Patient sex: M
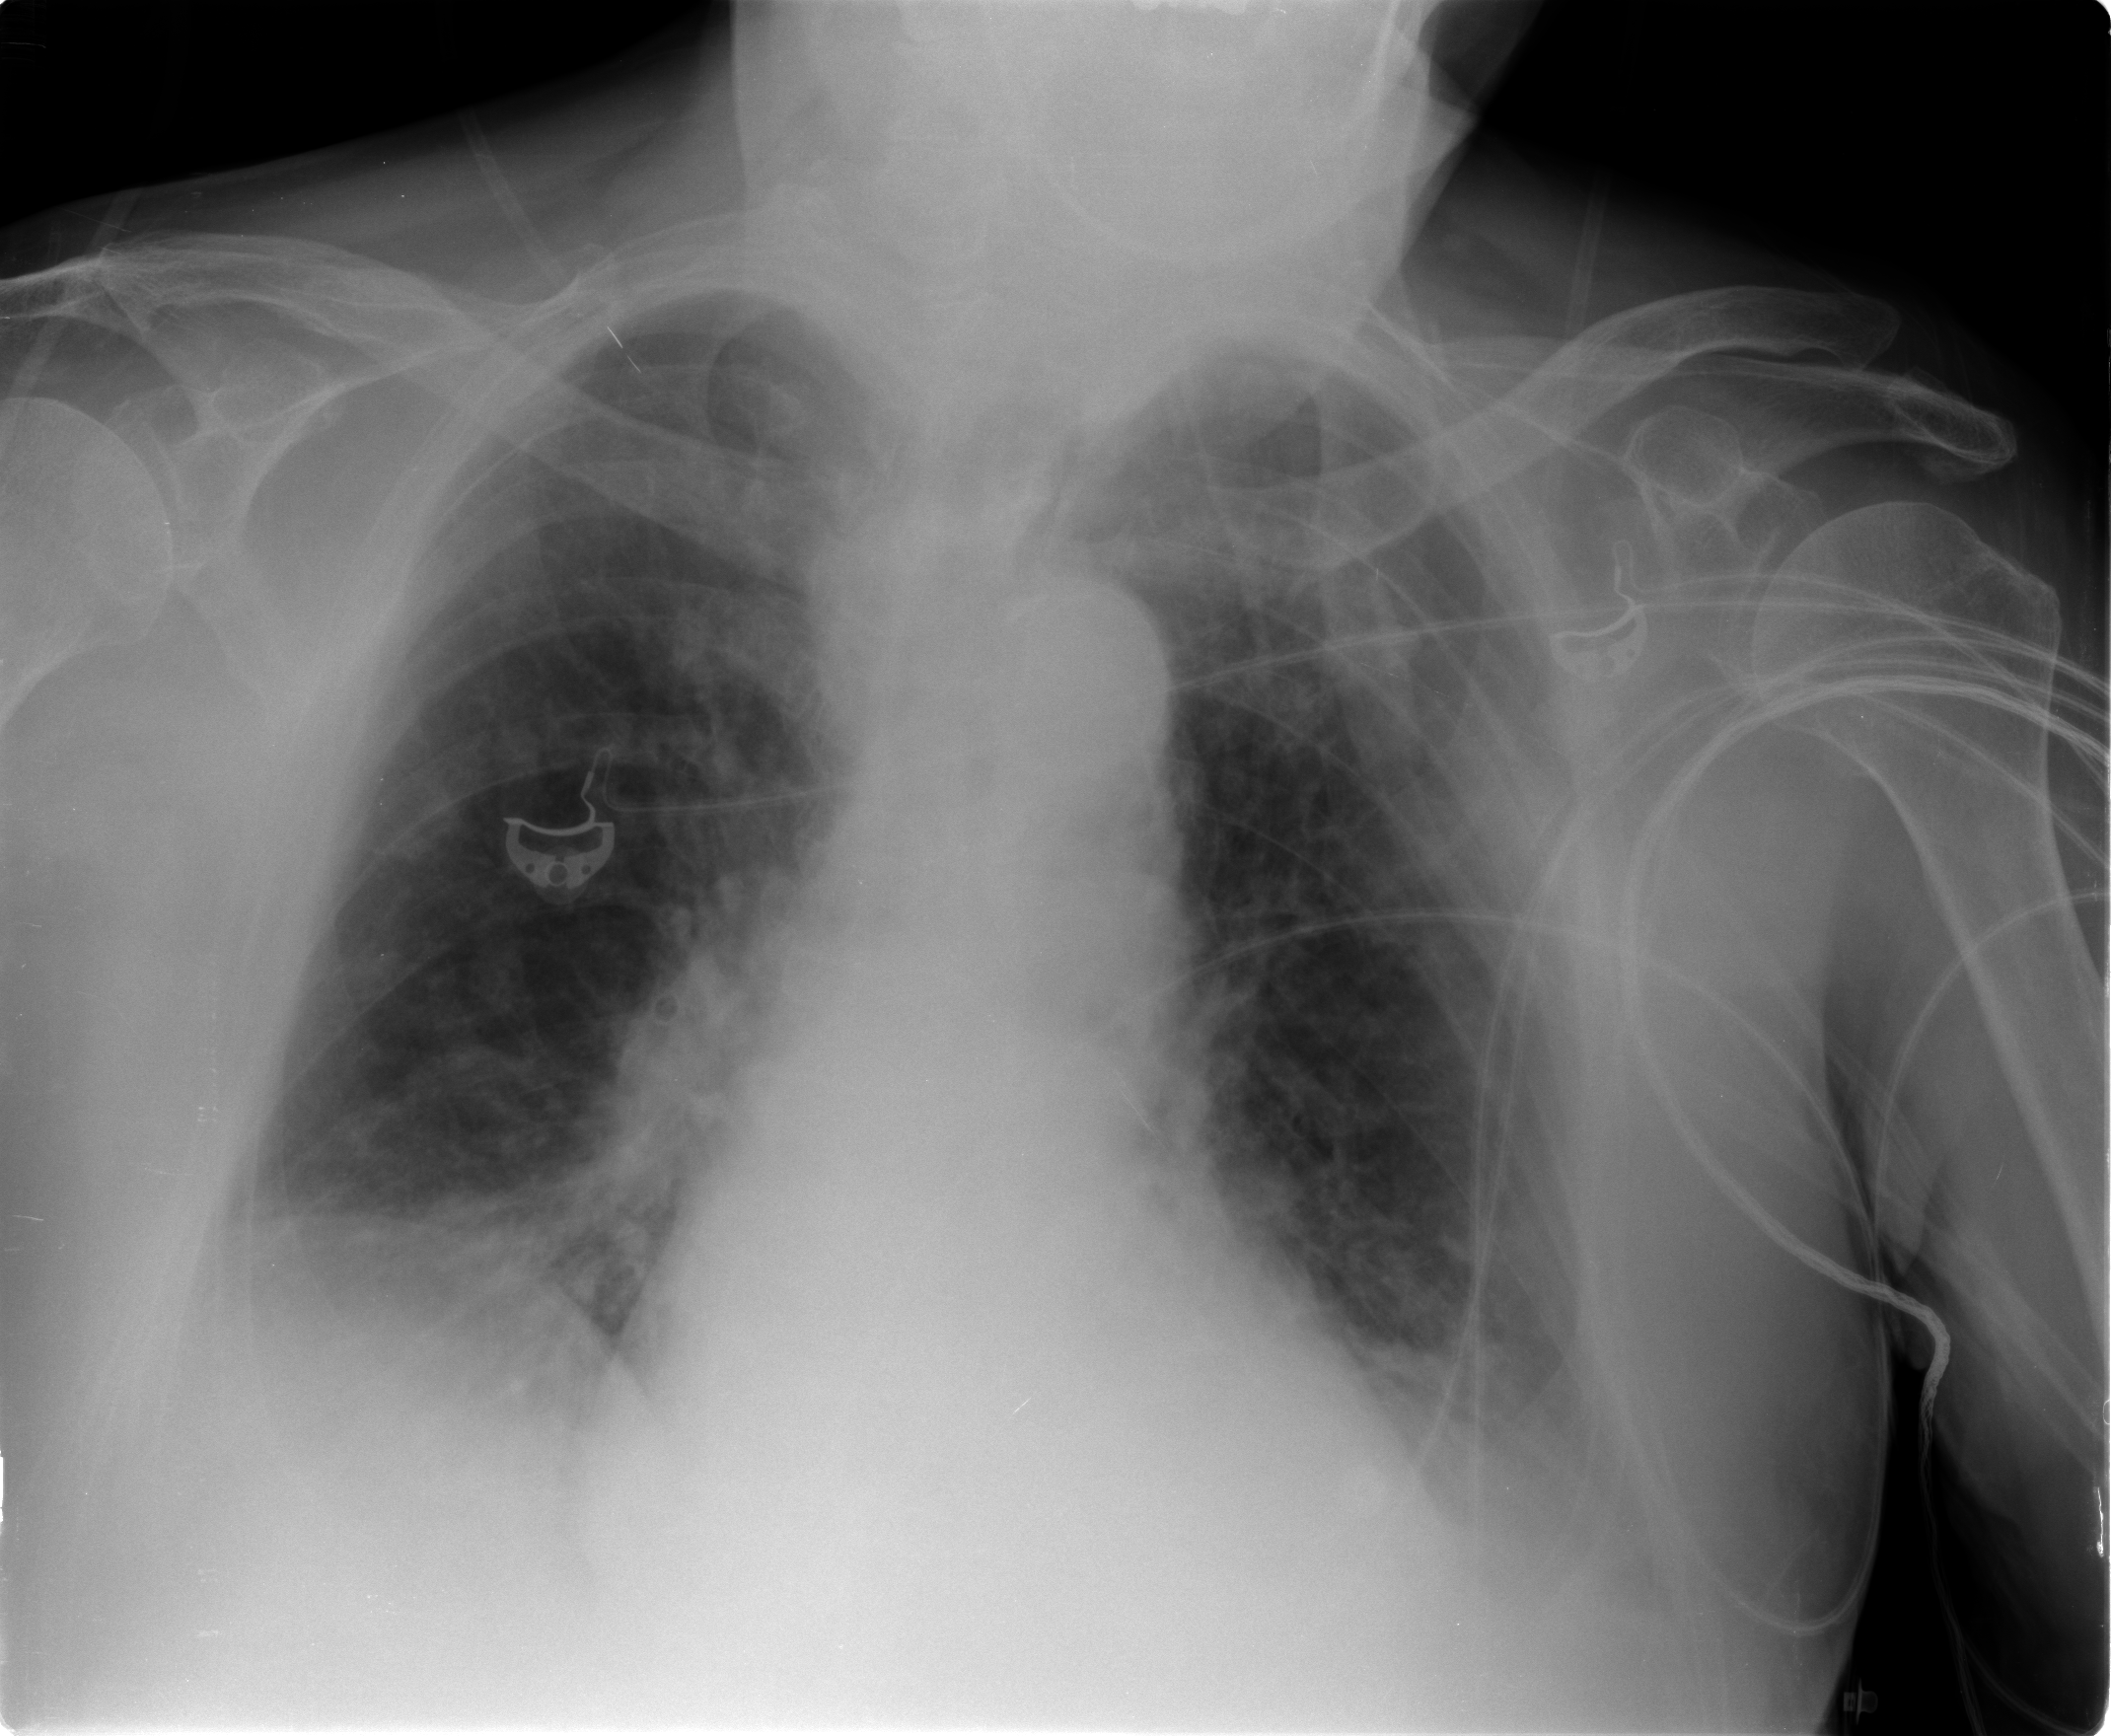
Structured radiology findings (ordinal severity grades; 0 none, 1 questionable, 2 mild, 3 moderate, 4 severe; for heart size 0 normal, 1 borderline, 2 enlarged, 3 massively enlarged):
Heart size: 1
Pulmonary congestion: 0
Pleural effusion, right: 1
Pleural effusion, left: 2
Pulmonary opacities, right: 3
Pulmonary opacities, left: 2
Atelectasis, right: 2
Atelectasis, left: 2